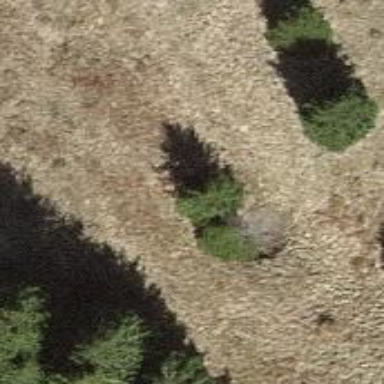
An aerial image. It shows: Single tag "natural: tree."